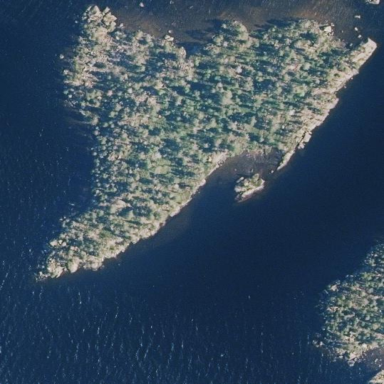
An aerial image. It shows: Islet.